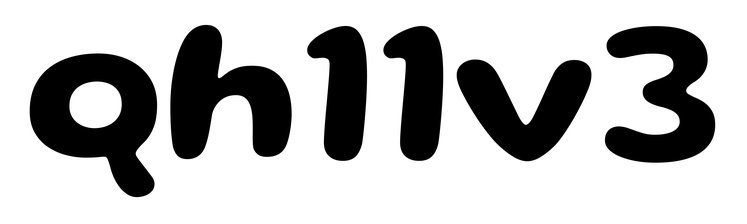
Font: Gluten_SemiBold